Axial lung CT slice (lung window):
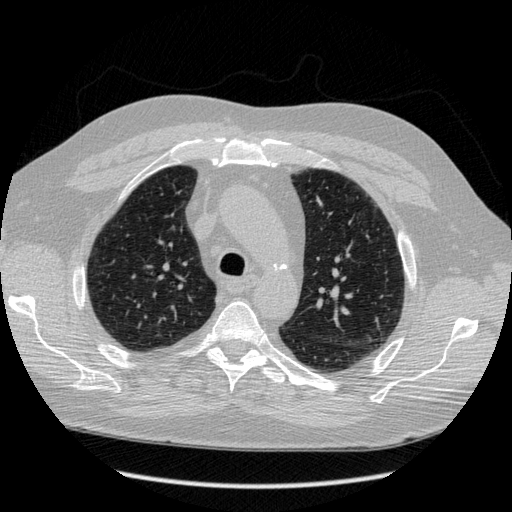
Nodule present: no